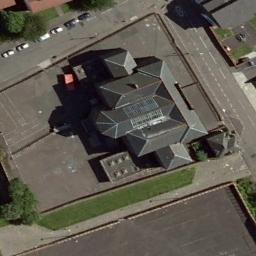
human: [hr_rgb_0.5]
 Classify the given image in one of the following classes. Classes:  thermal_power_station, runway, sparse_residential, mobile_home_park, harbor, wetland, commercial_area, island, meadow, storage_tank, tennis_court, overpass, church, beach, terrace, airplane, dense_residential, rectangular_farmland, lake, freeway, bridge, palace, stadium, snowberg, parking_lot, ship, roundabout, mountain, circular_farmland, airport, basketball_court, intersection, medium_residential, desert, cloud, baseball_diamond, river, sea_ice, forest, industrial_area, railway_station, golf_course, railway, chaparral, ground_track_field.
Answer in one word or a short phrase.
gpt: church